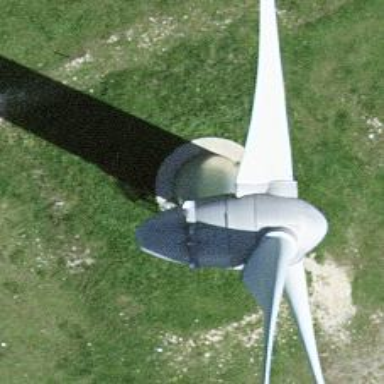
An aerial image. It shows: Wind turbine power generator.